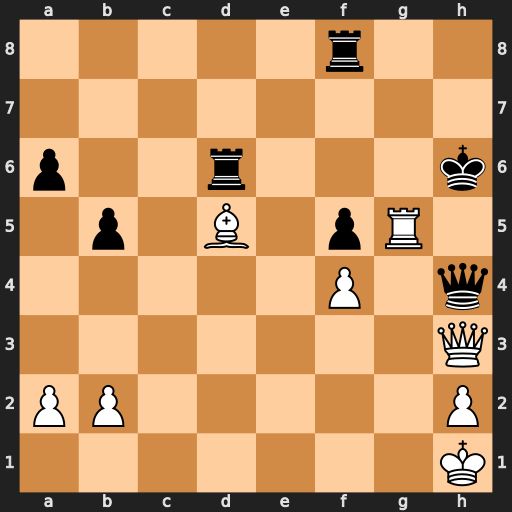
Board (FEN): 5r2/8/p2r3k/1p1B1pR1/5P1q/7Q/PP5P/7K
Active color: w
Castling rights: -
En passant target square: -
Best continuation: Qxh4#